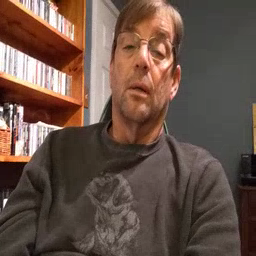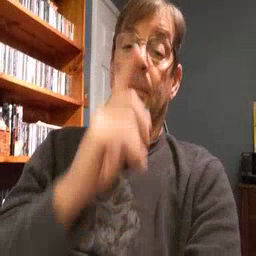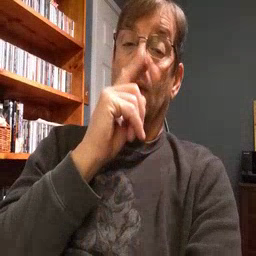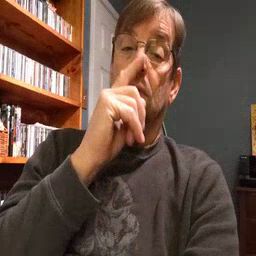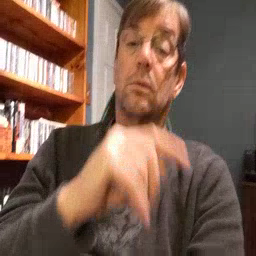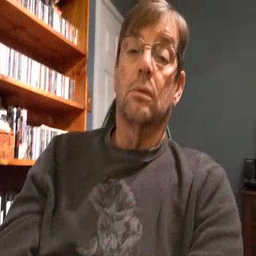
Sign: mouse